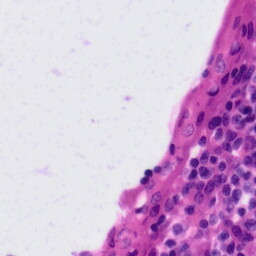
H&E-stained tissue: Tonsil